Field crop: tomato
Growth stage: 1
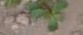
Species: portulaca